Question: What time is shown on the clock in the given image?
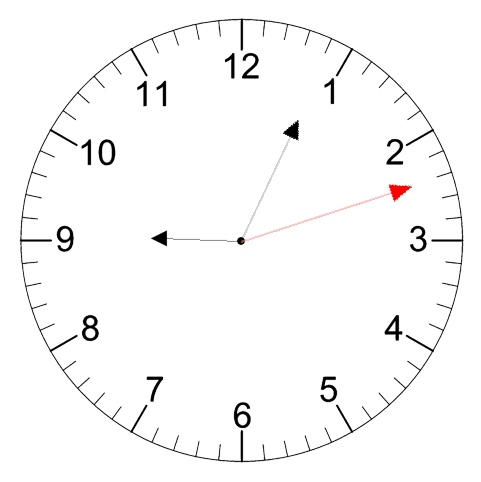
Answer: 09:04:12